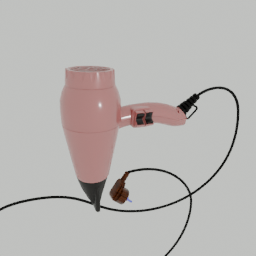
Label: electronics